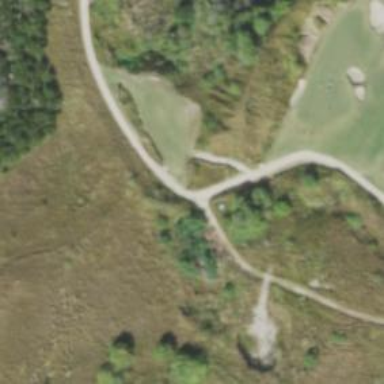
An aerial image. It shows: Path used for both walking and golf.